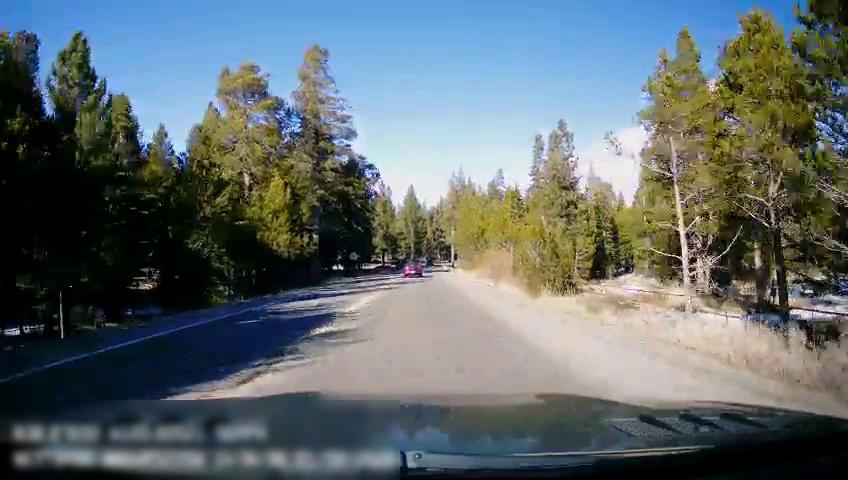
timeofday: Day
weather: Sunny
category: Drivable Space
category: Vehicles | Car
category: Lanes | Current Lane
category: Lanes | Opposite Lane